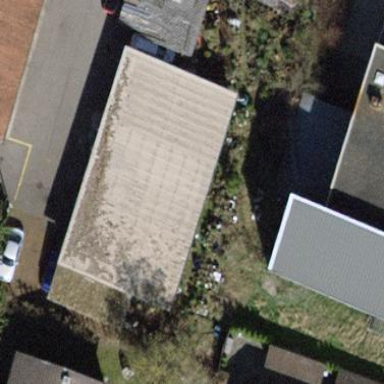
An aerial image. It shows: Flat-roofed building.